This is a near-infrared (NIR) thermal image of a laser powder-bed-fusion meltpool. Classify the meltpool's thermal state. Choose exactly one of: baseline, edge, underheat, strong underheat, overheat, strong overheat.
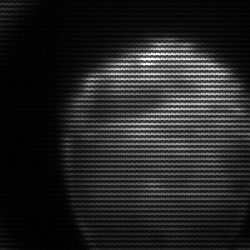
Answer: edge